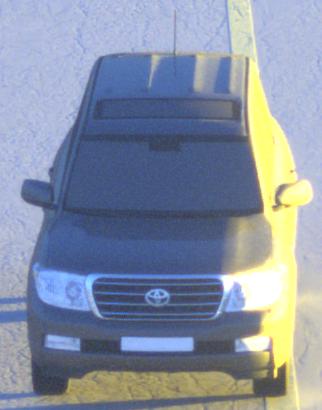
Make: Toyota
Model: Land Cruiser V8 4.7
Detailed model: Land Cruiser V8 (J20)
Model produced from: 2008/03
Model produced until: 2009/11
Doors: 5
Color: gray
Road condition: dry road
Daytime: sunrise or sunset
Contrast: high contrast